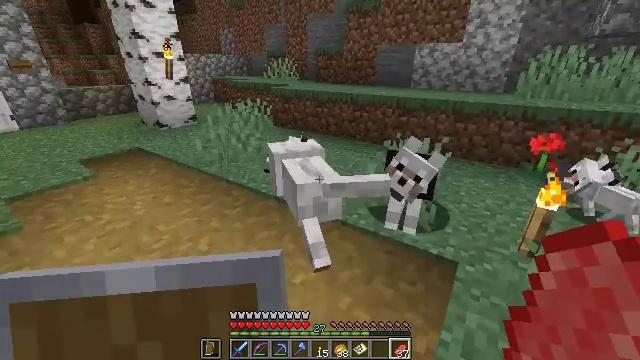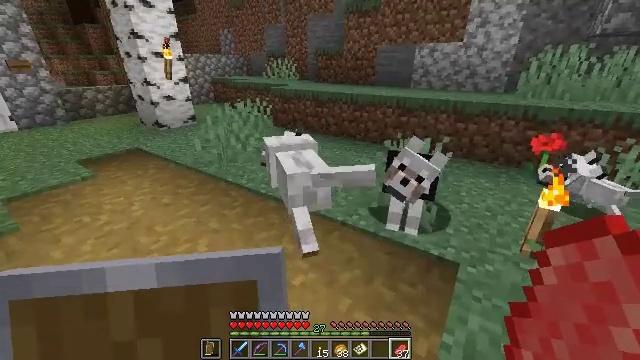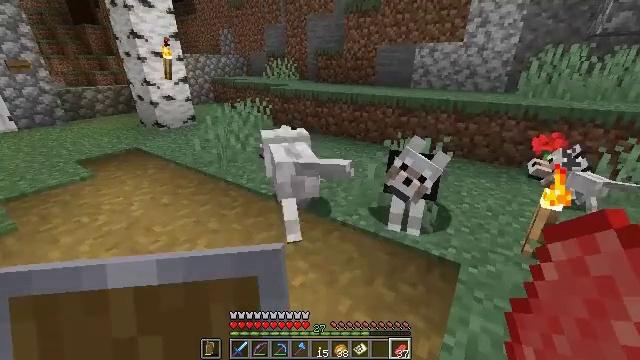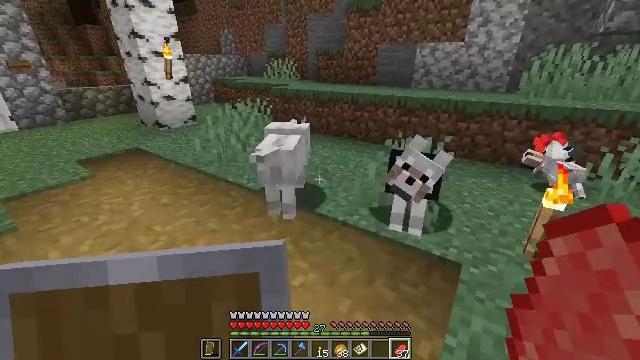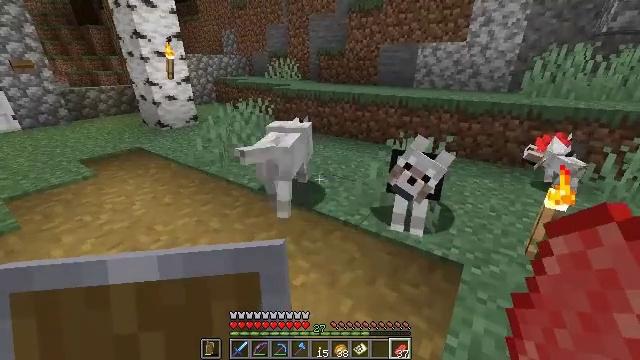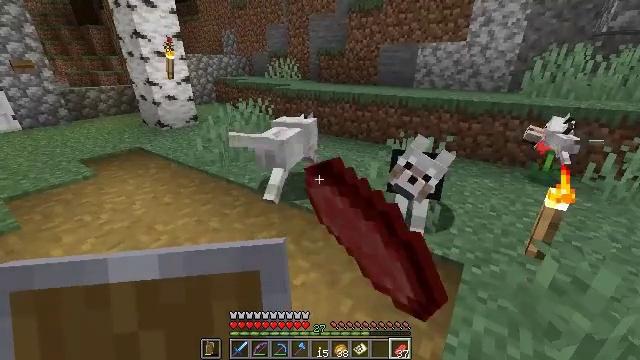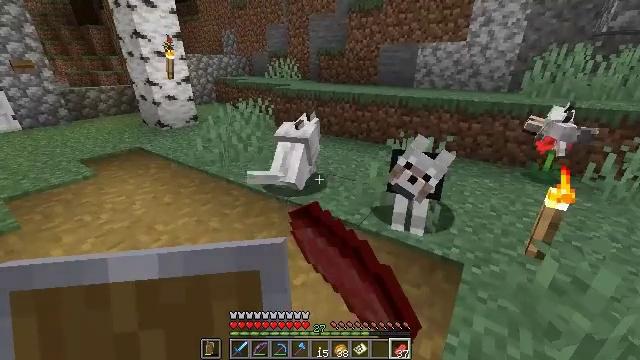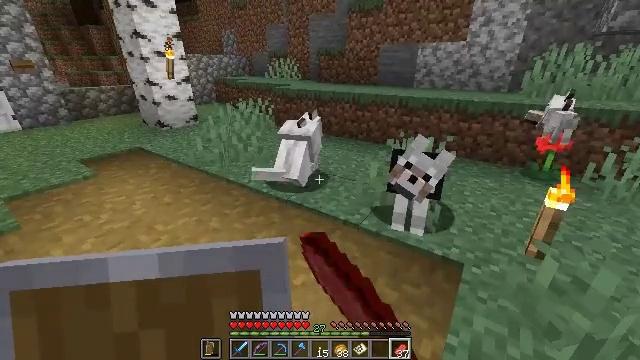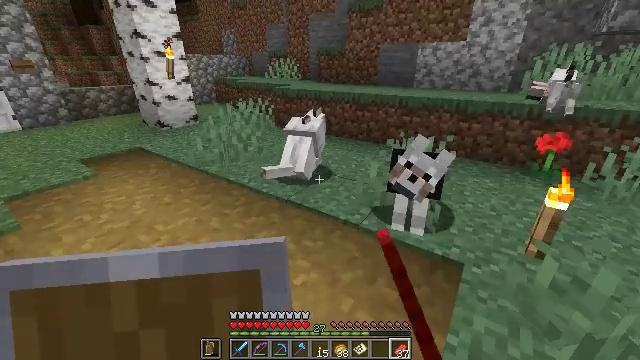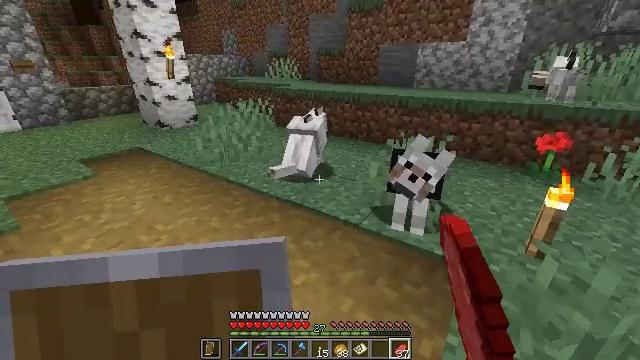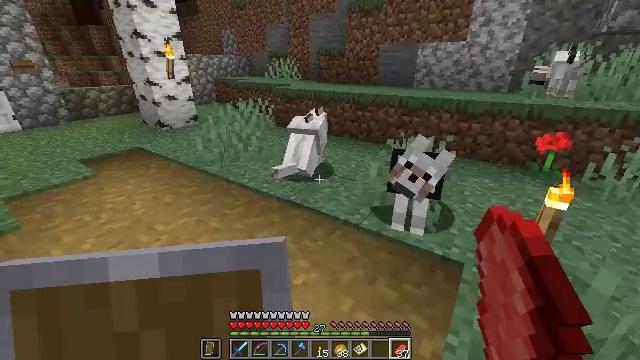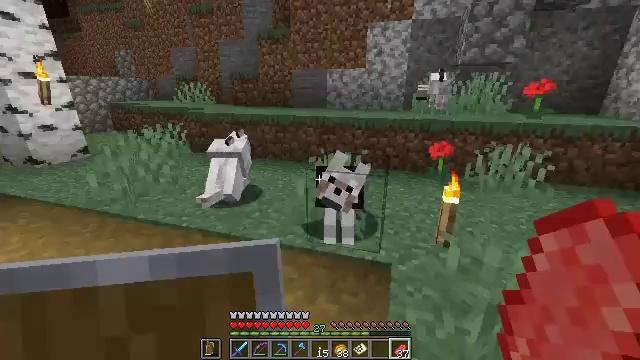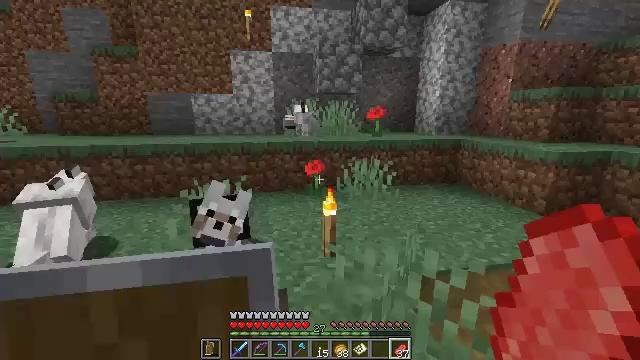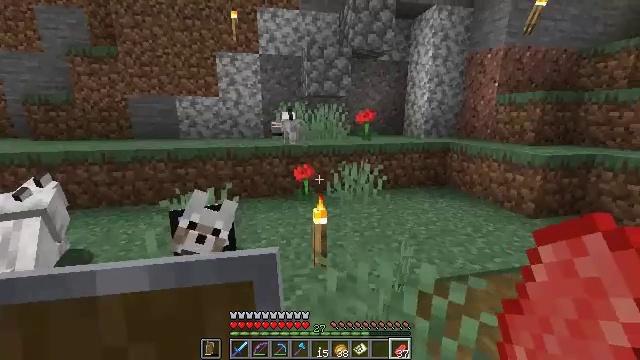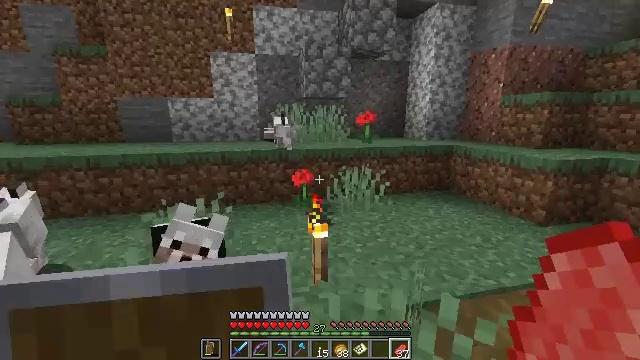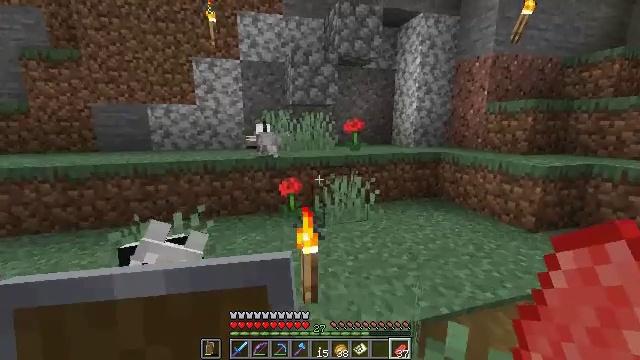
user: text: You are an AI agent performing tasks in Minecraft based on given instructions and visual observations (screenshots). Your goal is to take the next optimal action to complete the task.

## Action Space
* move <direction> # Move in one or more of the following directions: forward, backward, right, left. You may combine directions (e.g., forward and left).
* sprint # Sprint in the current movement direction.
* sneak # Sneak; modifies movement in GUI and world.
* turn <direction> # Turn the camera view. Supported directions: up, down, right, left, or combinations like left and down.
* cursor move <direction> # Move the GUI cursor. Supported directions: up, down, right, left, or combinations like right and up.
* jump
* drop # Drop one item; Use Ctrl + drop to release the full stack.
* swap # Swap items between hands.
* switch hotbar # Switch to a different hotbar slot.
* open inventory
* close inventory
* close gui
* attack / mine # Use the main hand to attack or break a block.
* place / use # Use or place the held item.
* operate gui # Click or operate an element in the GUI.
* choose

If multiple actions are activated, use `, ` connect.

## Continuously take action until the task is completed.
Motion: motion action
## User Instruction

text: Dig up clay found underwater.
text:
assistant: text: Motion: no_op
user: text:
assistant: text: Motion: no_op
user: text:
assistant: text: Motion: no_op
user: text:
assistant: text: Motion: no_op
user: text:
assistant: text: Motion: no_op
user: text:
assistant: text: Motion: no_op
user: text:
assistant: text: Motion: no_op
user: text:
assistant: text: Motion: no_op
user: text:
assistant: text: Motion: no_op
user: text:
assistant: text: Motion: no_op
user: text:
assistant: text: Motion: turn right and up
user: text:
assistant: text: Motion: move forward, turn right and up
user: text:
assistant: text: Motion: move forward, turn right
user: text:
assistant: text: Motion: move forward
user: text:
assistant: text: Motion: move forward, turn right and up
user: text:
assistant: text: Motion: move forward, turn right
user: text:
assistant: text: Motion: move forward
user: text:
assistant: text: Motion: no_op
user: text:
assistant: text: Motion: turn left and up
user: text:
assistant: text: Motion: turn left and up
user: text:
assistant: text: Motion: turn left
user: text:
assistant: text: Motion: turn left
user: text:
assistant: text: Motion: no_op
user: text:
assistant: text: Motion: no_op
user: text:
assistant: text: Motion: no_op
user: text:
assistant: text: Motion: move forward
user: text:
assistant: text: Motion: move forward, turn left
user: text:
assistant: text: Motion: move forward, turn left
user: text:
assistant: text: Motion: move forward, turn left and down
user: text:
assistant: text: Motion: move forward, turn left